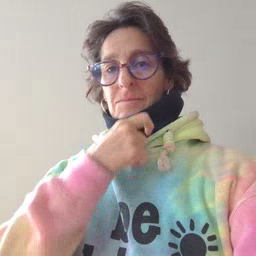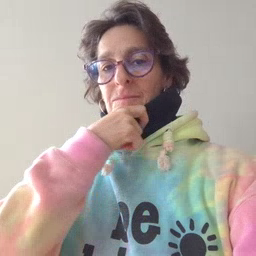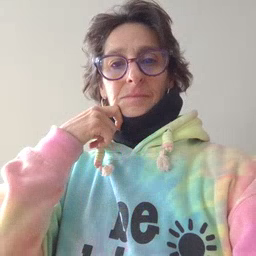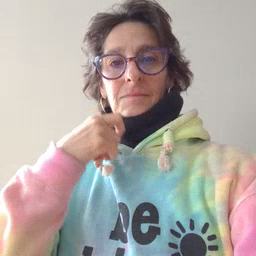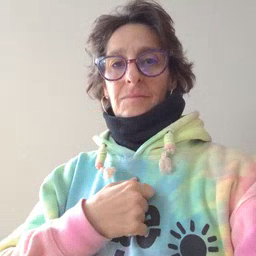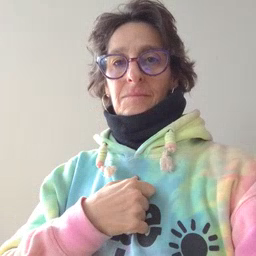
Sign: dry